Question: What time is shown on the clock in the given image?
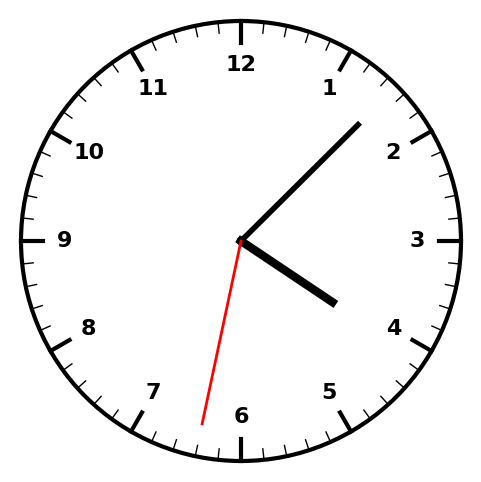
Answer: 04:07:32